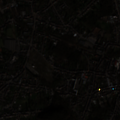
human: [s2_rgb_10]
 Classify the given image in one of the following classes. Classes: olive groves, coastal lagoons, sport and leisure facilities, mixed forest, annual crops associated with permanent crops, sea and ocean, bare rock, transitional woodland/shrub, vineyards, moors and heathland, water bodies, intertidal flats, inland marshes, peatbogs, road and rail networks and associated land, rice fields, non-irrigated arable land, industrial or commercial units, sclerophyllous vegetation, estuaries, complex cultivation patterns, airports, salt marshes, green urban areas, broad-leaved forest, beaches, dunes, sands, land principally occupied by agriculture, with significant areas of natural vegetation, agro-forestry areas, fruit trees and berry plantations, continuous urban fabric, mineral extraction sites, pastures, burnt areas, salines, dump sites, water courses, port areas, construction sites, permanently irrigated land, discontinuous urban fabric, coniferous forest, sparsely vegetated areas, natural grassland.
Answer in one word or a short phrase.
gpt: discontinuous urban fabric, land principally occupied by agriculture, with significant areas of natural vegetation